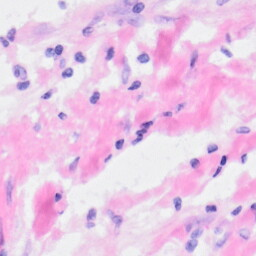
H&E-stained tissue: Kidney